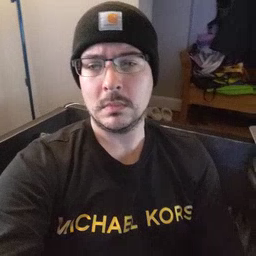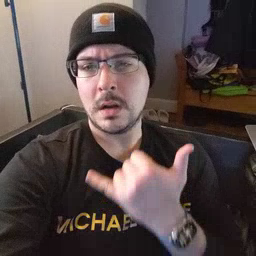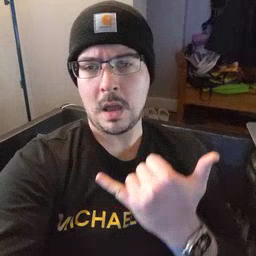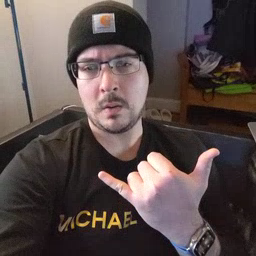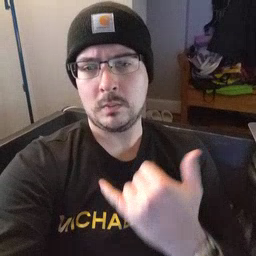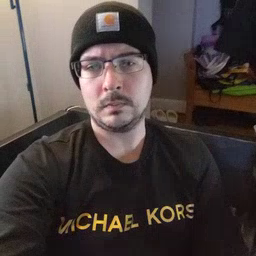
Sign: now